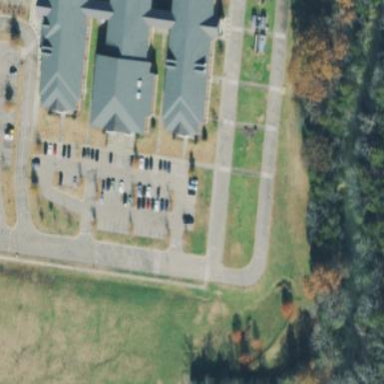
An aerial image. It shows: Parking area.